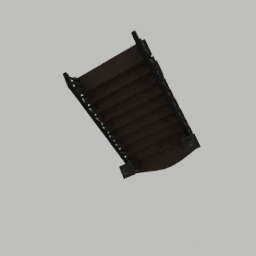
Label: architecture